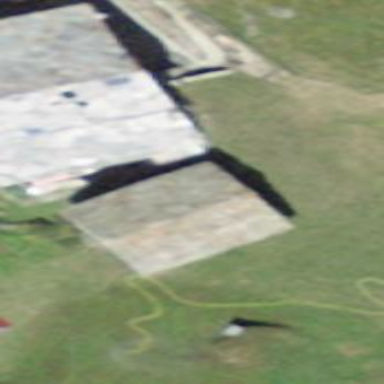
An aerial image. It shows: Gabled shed with grey roof.